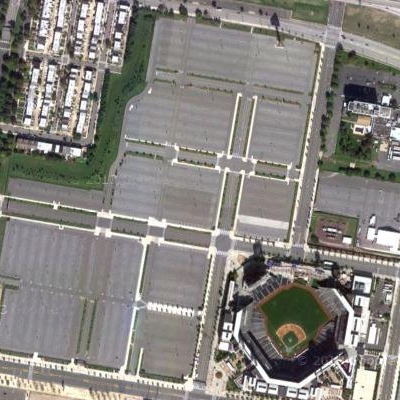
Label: Parking